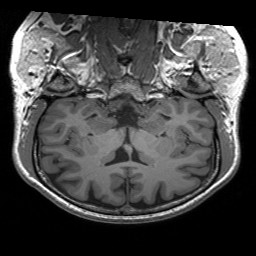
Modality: T1w
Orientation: sagittal
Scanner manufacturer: siemens
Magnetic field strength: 3 T